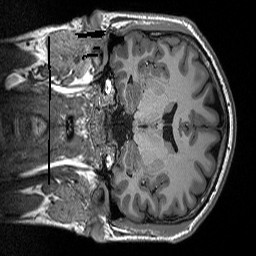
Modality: T1w
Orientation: coronal
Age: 29
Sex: male
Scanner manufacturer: siemens
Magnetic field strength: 3 T
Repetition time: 2.3 s
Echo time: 0.00298 s